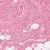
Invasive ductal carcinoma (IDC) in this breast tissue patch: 0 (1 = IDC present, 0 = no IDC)